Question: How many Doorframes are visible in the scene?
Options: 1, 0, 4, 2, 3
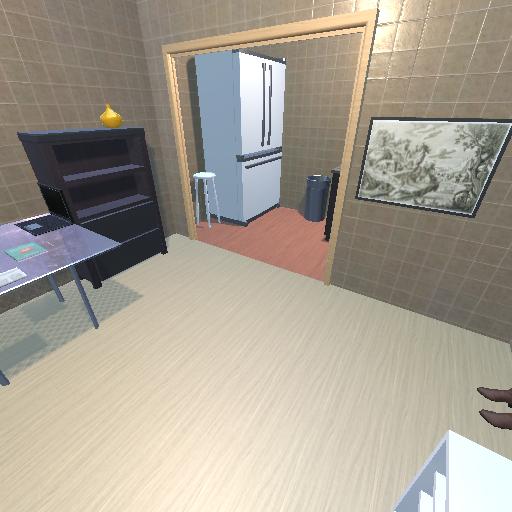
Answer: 1